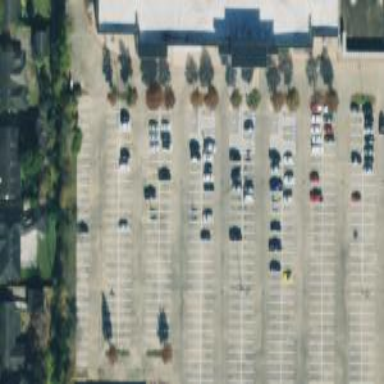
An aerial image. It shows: Parking space.